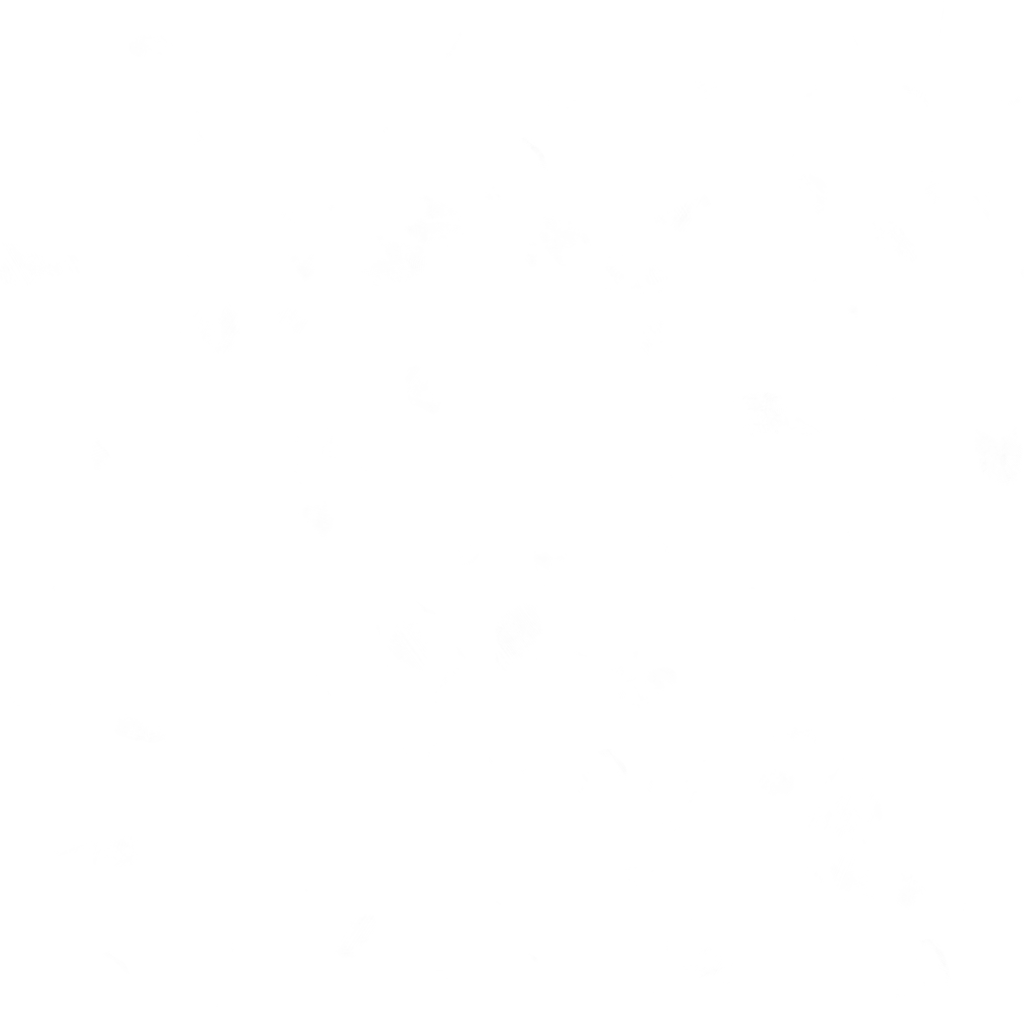
Texture map type: Metalness